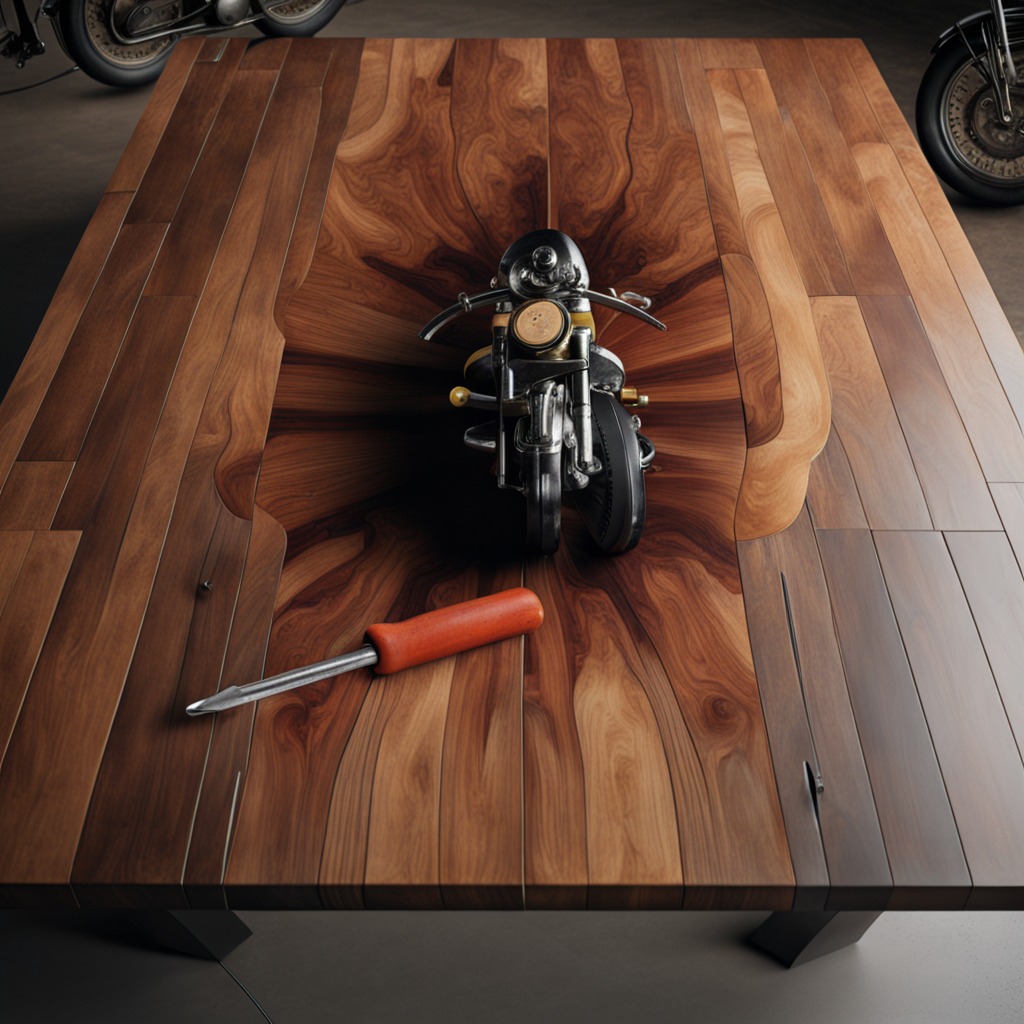
A screwdriver is lying on the oil-spilled wooden table in a vintage motorcycle garage.